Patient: sex M, age 64
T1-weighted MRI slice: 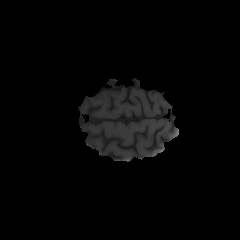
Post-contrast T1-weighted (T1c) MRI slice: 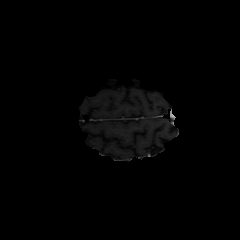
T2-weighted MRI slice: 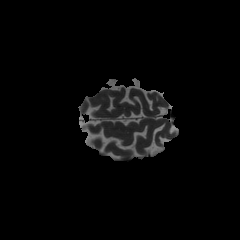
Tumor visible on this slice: no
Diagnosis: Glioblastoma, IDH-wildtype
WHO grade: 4